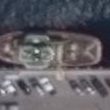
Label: Towing_vessel